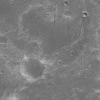
Atmospheric dust classification: not_dusty